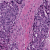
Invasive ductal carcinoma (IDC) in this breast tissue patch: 1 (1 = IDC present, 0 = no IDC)